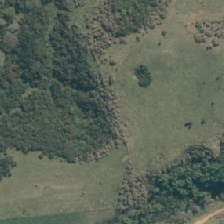
Land cover: grose_broom